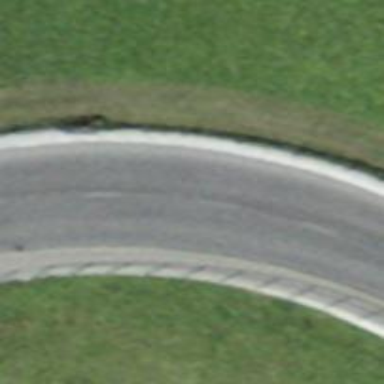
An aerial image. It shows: Secondary road with asphalt surface.